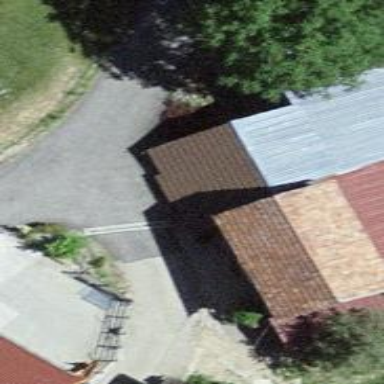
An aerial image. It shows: Shed building.